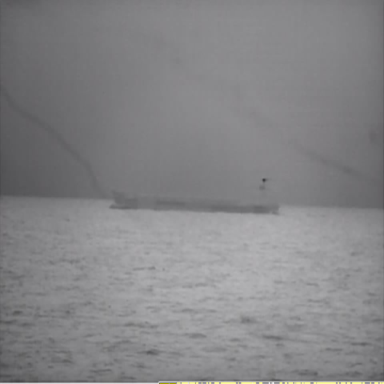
There is a liner in the infrared image.